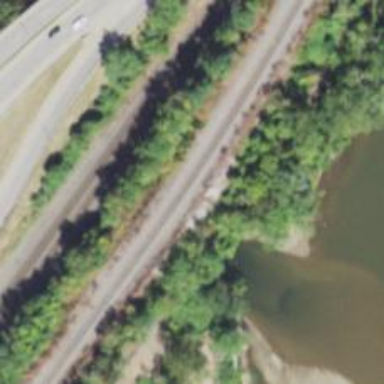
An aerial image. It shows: Railway line running on embankment.